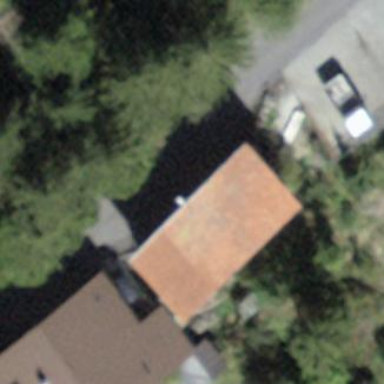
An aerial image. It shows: Garage building.